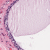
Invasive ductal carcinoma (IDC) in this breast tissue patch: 0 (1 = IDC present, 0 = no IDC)